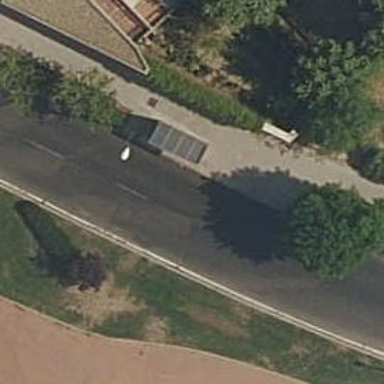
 serving as platform for public transportation."